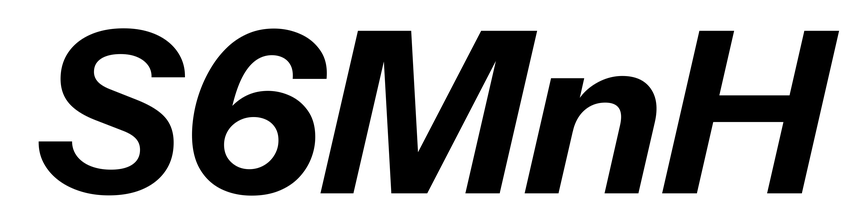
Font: InstrumentSans-Italic_Bold_Italic